Field crop: maize
Growth stage: 2
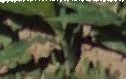
Species: maize